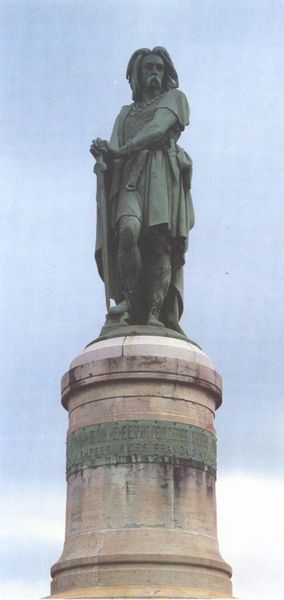
Titel: Vercingetorix
Künstler: Aimé Millet
Standort: Alise-Sainte-Reine (Cote-d’Or) (EU - F)
Schlagwörter: himmel, mann, umhang, grün, säule, bart, sockel, stein, mantel, person, statue, schrift, inschrift, bronze, knie, schnauzbart, abbild, foto, unterschrift, kupfer, schwert, feldherr